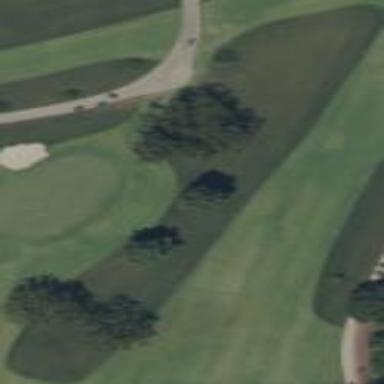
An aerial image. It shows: Rough area in golf course.